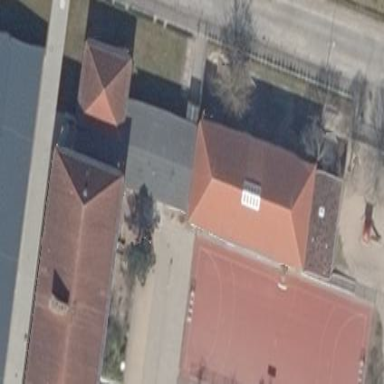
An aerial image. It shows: School building with sports center offering various sports activities.